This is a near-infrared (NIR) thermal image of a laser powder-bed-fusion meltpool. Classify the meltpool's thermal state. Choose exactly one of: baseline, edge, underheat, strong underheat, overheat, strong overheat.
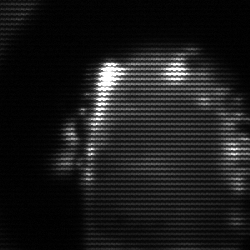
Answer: baseline